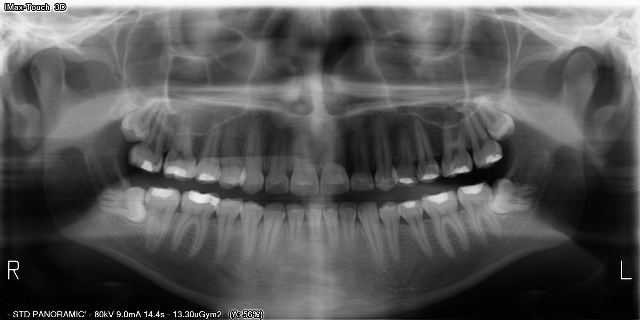
adult